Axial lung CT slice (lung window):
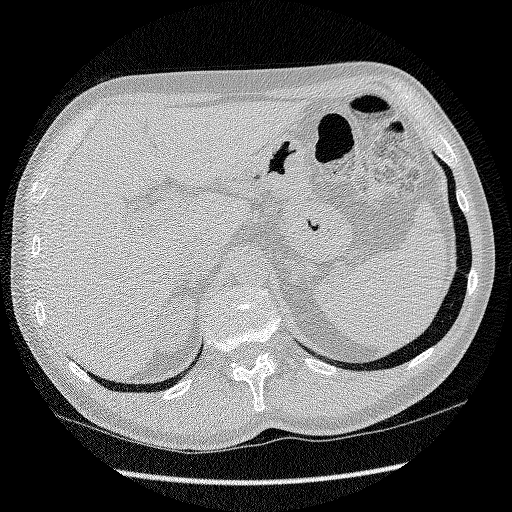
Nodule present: no